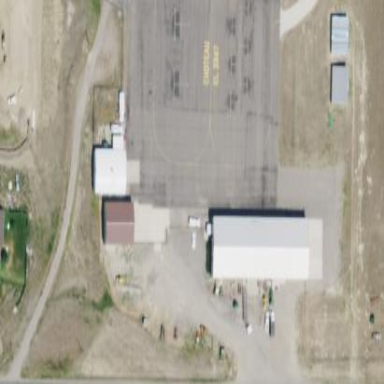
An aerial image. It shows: Asphalt apron at the airport.